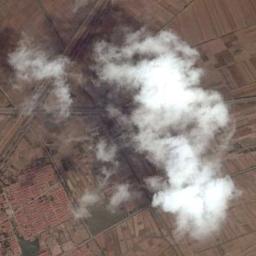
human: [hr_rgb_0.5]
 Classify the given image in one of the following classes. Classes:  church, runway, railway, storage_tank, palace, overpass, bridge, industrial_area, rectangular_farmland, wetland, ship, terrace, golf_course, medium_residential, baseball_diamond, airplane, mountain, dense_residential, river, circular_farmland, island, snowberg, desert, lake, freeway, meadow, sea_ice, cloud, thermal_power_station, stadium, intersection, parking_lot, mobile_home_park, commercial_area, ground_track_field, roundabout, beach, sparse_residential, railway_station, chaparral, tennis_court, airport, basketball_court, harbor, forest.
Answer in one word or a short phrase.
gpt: cloud